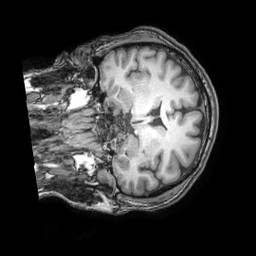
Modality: T1w
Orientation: coronal
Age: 31
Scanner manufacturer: philips
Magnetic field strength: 3 T
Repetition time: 0.007 s
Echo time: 0.003501 s